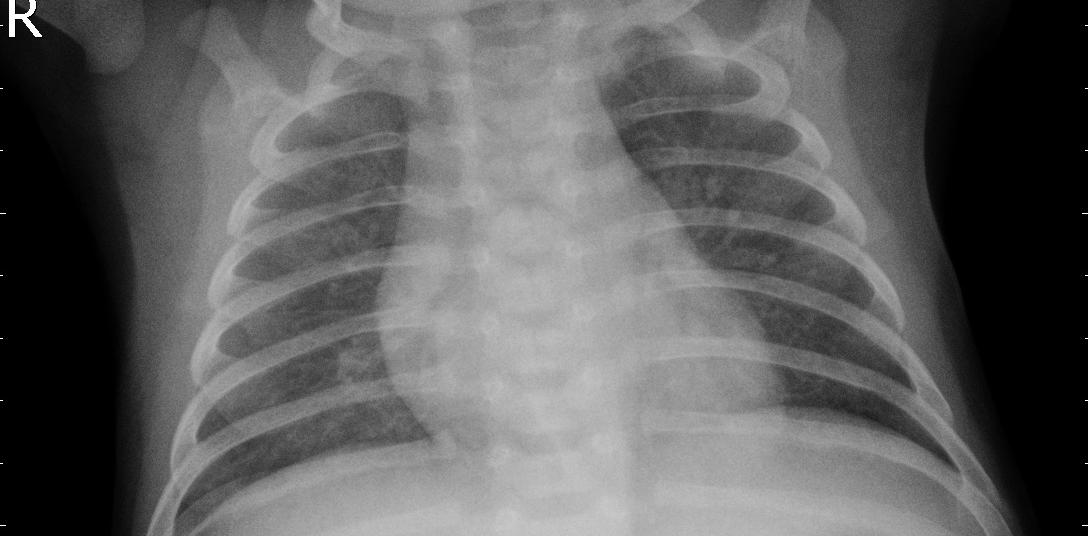
Diagnosis: PNEUMONIA